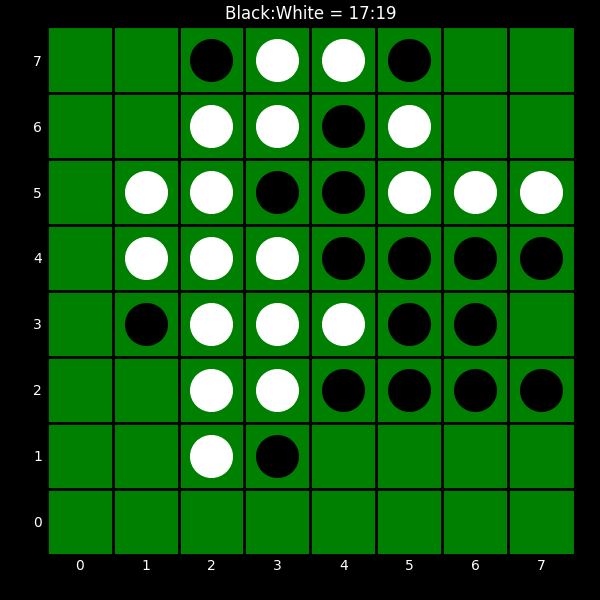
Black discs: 17
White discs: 19